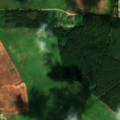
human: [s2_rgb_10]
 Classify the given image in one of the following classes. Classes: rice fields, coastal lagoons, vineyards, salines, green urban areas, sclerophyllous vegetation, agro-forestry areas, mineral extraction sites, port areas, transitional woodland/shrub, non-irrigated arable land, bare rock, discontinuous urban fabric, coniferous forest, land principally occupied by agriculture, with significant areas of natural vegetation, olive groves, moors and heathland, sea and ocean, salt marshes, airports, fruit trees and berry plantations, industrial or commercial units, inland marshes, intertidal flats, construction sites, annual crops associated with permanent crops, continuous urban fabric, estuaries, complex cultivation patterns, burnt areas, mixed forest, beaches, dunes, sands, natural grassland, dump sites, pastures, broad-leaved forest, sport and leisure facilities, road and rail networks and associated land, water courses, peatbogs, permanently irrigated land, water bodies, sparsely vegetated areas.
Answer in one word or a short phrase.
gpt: non-irrigated arable land, pastures, complex cultivation patterns, mixed forest